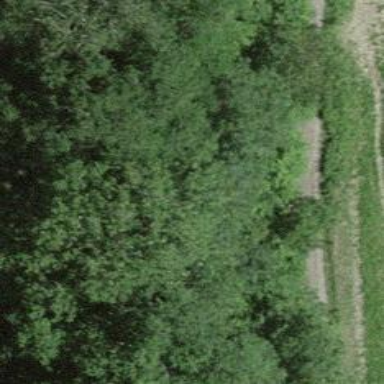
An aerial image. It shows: Row of trees in natural setting.